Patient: sex M, age 63
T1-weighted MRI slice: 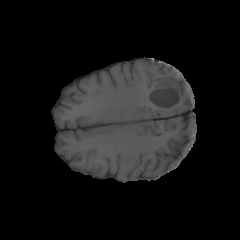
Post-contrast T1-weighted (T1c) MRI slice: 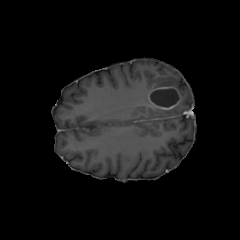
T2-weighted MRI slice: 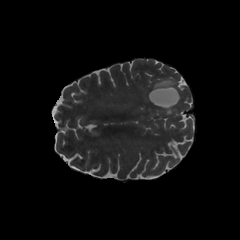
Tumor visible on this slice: yes
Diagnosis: Glioblastoma, IDH-wildtype
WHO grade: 4